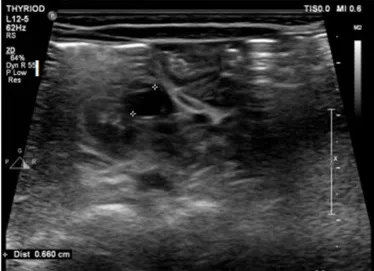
Ultrasound images of the patients on day 26 of life. Complete regression of the umbilical vein thrombus at day 26.
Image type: radiology (ultrasound)